Question: Setting a photo to an ImageView does not work as i expect. It does not fill the width completely.

This is my code:
'''
<?xml version="1.0" encoding="utf-8"?>
<LinearLayout xmlns:android="http://schemas.android.com/apk/res/android"
android:id="@+id/linearLayout1"
android:layout_width="match_parent"
android:layout_height="match_parent"
android:background="@android:color/black"
android:orientation="horizontal" >
<com.android.volley.toolbox.NetworkImageView
android:id="@+id/imageCell"
android:layout_width="match_parent"
android:layout_height="match_parent"
android:adjustViewBounds="true"
android:layout_margin="5dp"
android:src="@drawable/unnamed" />
</LinearLayout>
'''
I tried with 'android:layout_width="wrap_content"' and still no change.
The first image is not shown completelly. The second one is in portraid mode and it's ok.
Thank you.
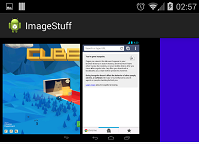
Answer: try setting
'''
android:scaleType="fitXY"
'''
to your imageView